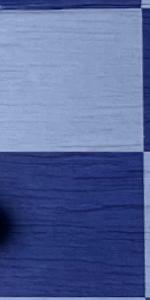
Label: Empty